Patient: sex M, age 26
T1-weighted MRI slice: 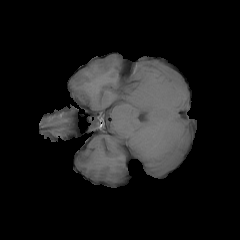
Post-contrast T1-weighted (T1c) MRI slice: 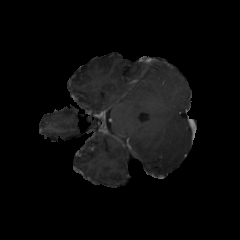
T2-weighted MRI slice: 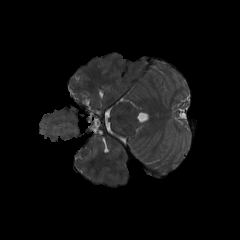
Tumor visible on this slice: no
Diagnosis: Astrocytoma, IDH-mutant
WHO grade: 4